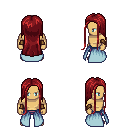
a pixel art fantasy rpg character, male body template, human, tanned skin, overskirt, magenta pants, brunette extra-long hairstyle, cloth bracers, four views (front, back, left, right), 2x2 character sprite sheet, small pixel art, hard edges, no anti-aliasing